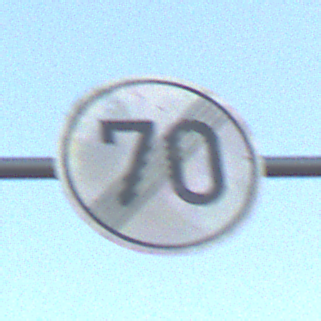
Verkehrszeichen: EndeGeschwindigkeit70
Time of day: SunriseSunset
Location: Outdoor (Nature)
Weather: Clear
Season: NotSpecified
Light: Natural